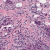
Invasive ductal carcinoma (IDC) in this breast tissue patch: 1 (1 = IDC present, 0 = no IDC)